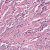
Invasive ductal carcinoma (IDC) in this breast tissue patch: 1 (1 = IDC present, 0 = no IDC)